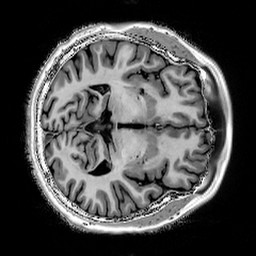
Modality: T1w
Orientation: axial
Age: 67
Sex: male
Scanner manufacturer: siemens
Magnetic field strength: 3 T
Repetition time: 5 s
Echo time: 0.00298 s